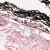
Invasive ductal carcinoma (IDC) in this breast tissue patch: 0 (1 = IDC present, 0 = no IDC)